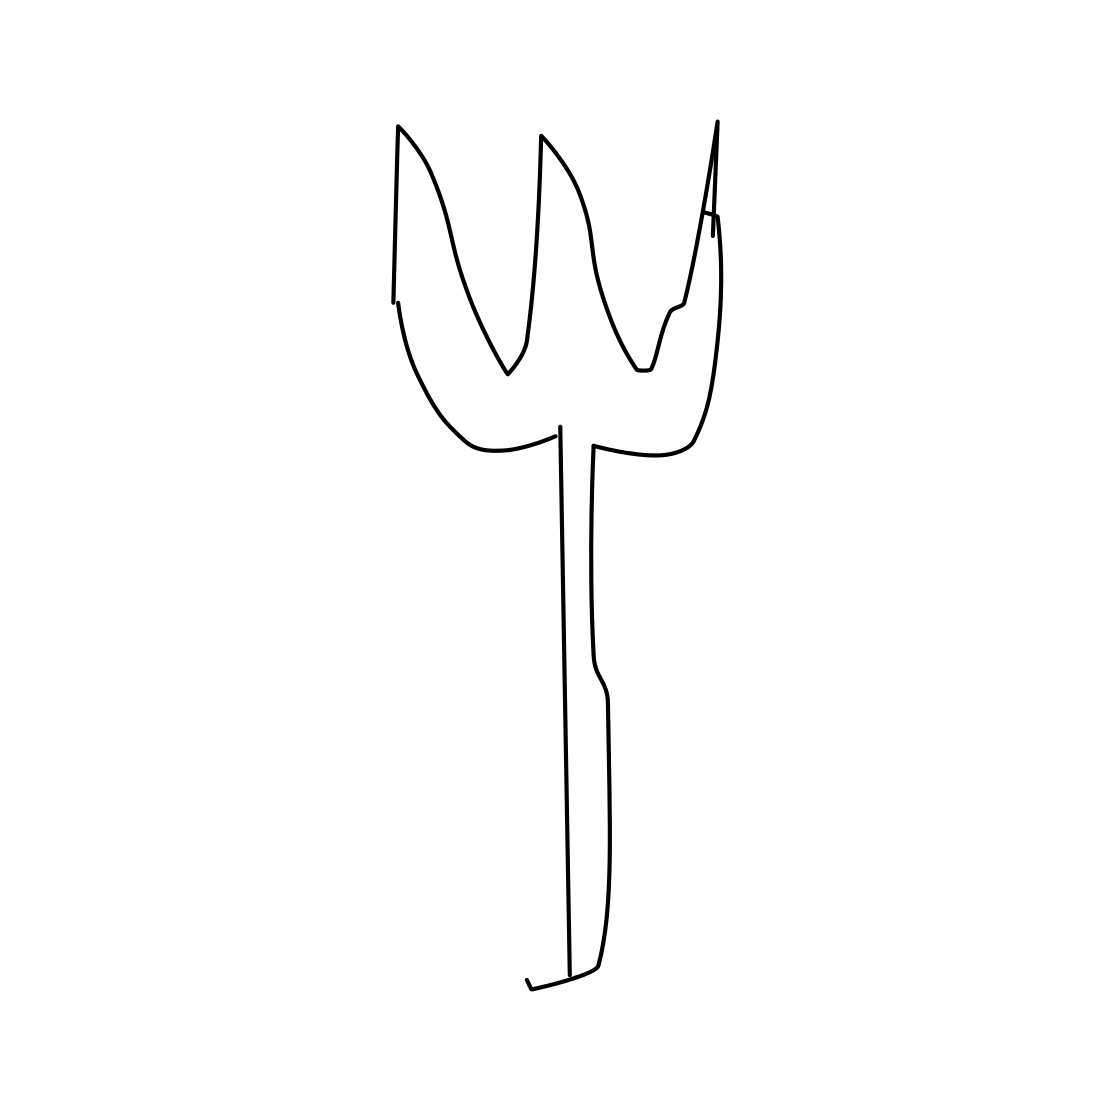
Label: fork